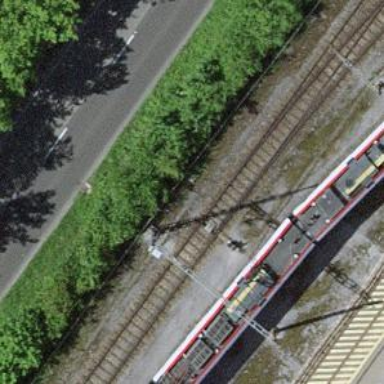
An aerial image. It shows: Railway switch.